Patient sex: M
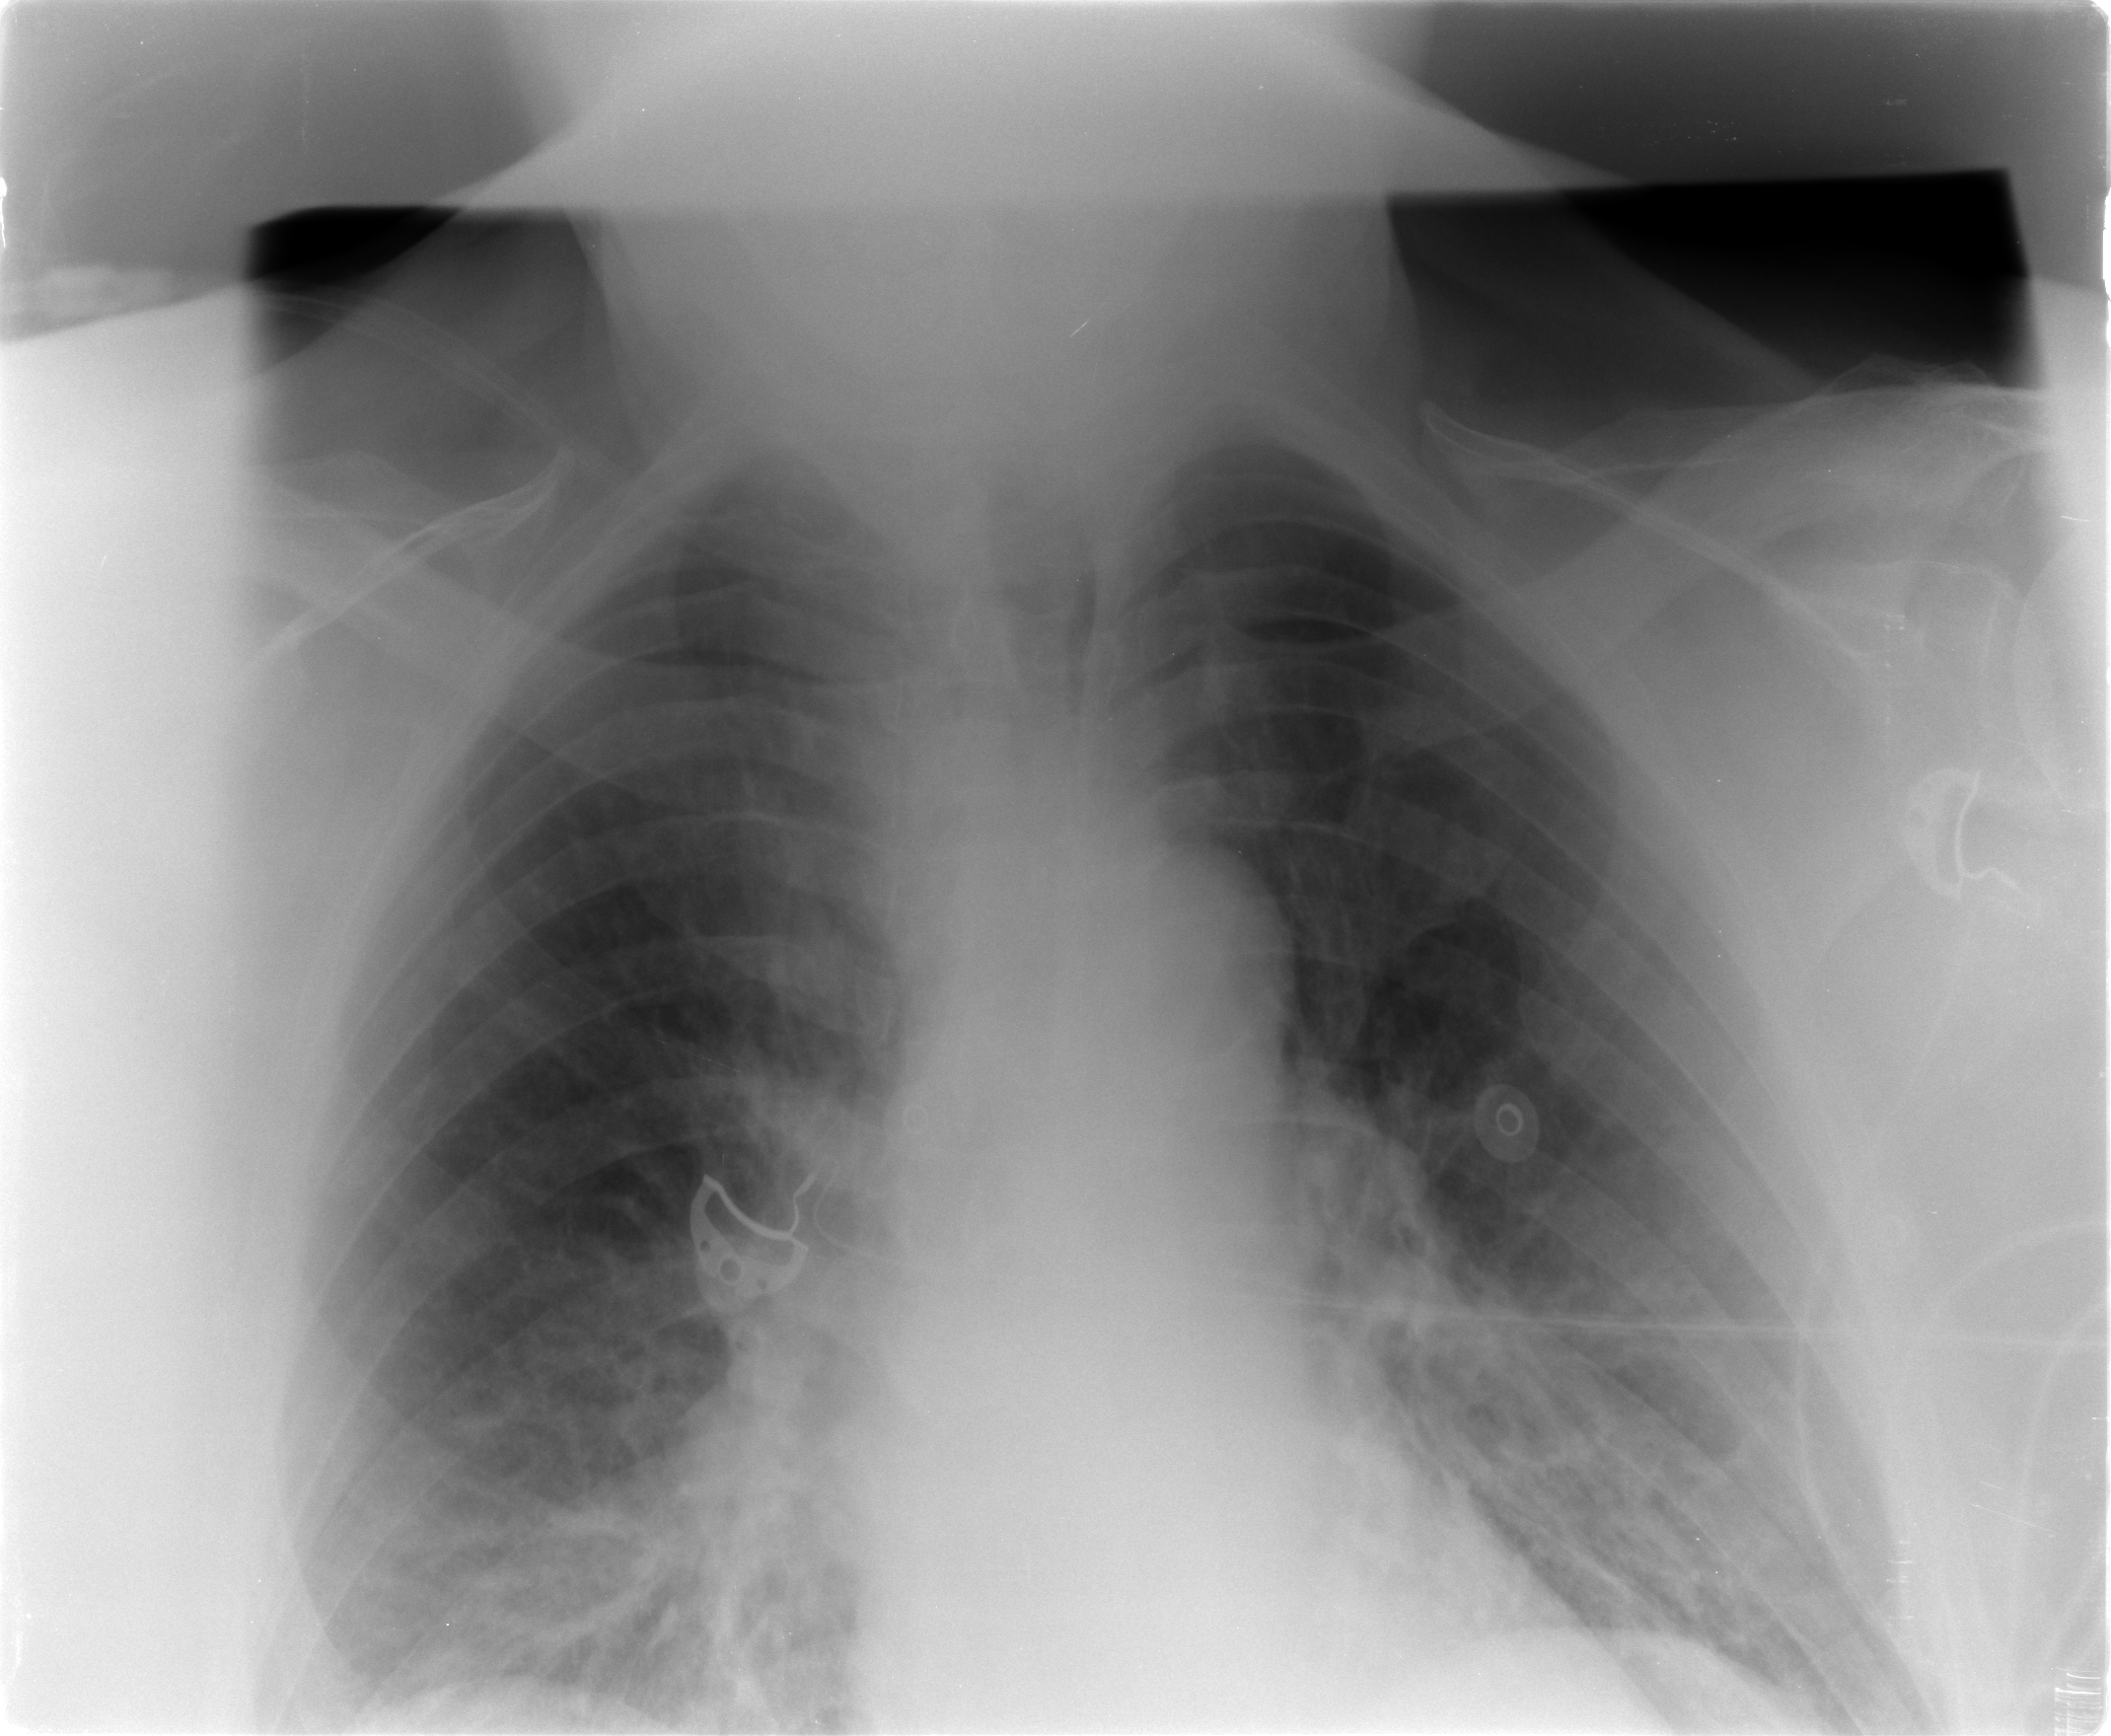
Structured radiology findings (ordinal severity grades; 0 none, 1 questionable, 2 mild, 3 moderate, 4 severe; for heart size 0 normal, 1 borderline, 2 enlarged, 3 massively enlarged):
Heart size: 0
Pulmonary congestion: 3
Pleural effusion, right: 2
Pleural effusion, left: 2
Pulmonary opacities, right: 0
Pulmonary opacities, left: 0
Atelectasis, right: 0
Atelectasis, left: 0